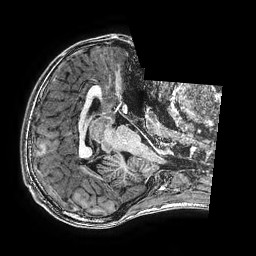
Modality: T1w
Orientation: axial
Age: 15
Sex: male
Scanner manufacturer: ge
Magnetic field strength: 3 T
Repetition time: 0.00766 s
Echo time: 0.003476 s